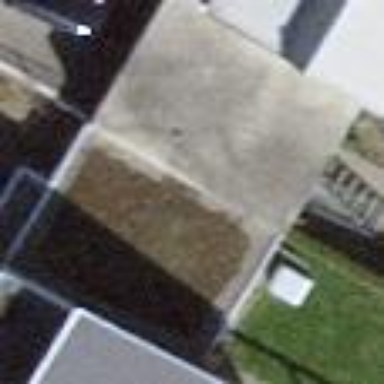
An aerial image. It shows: Garage building with flat roof.